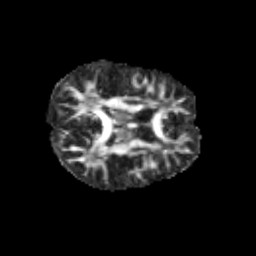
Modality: FA
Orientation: axial
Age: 12
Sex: female
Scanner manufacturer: siemens
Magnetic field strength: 3 T
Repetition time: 3.8 s
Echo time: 0.07 s